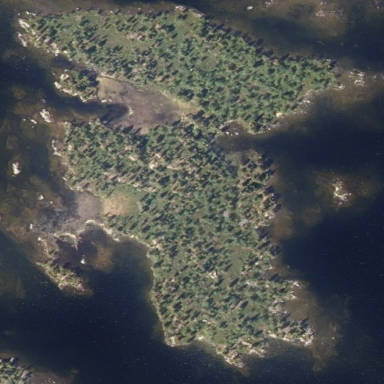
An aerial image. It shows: Islet.